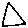
Label: triangle